高三 · 逻辑题
19. 现有爬行、哺乳、飞行三类动物, 其中蛇、地龟属于爬行动物; 狼、狗属于 哺乳动物;鹰、长尾雀属于飞行动物, 请你把下列结构图补充完整.

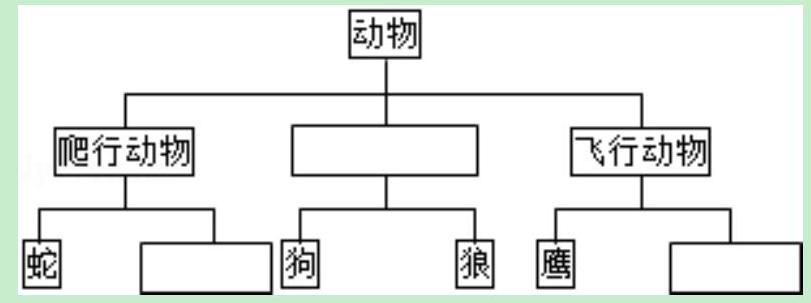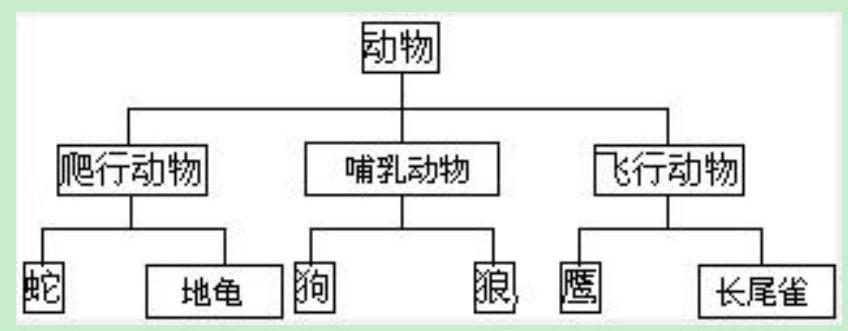
答案: 解答: 爬行、哺乳、飞行三类动物的组织结构图为:

解析: ：分析：本题主要考查了绘制结构图, 解决问题的关键是设计的这个结构图从整体上要反映数的结构, 从左向右要反映的是要素之间的从属关系. 在画结构图时, 应根据具体需要确定复杂程度. 简洁的结构图有时能更好地反映主体要素之间的关系和系统的整体特点. 同时, 要注意结构图, 通常按照从上到下、从左到右的方向顺序表示, 各要素间的从属关系较多时，常用方向箭头示意